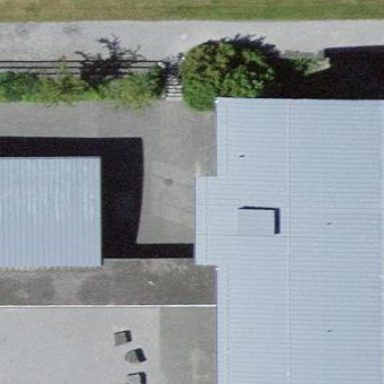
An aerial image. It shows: Red school building.